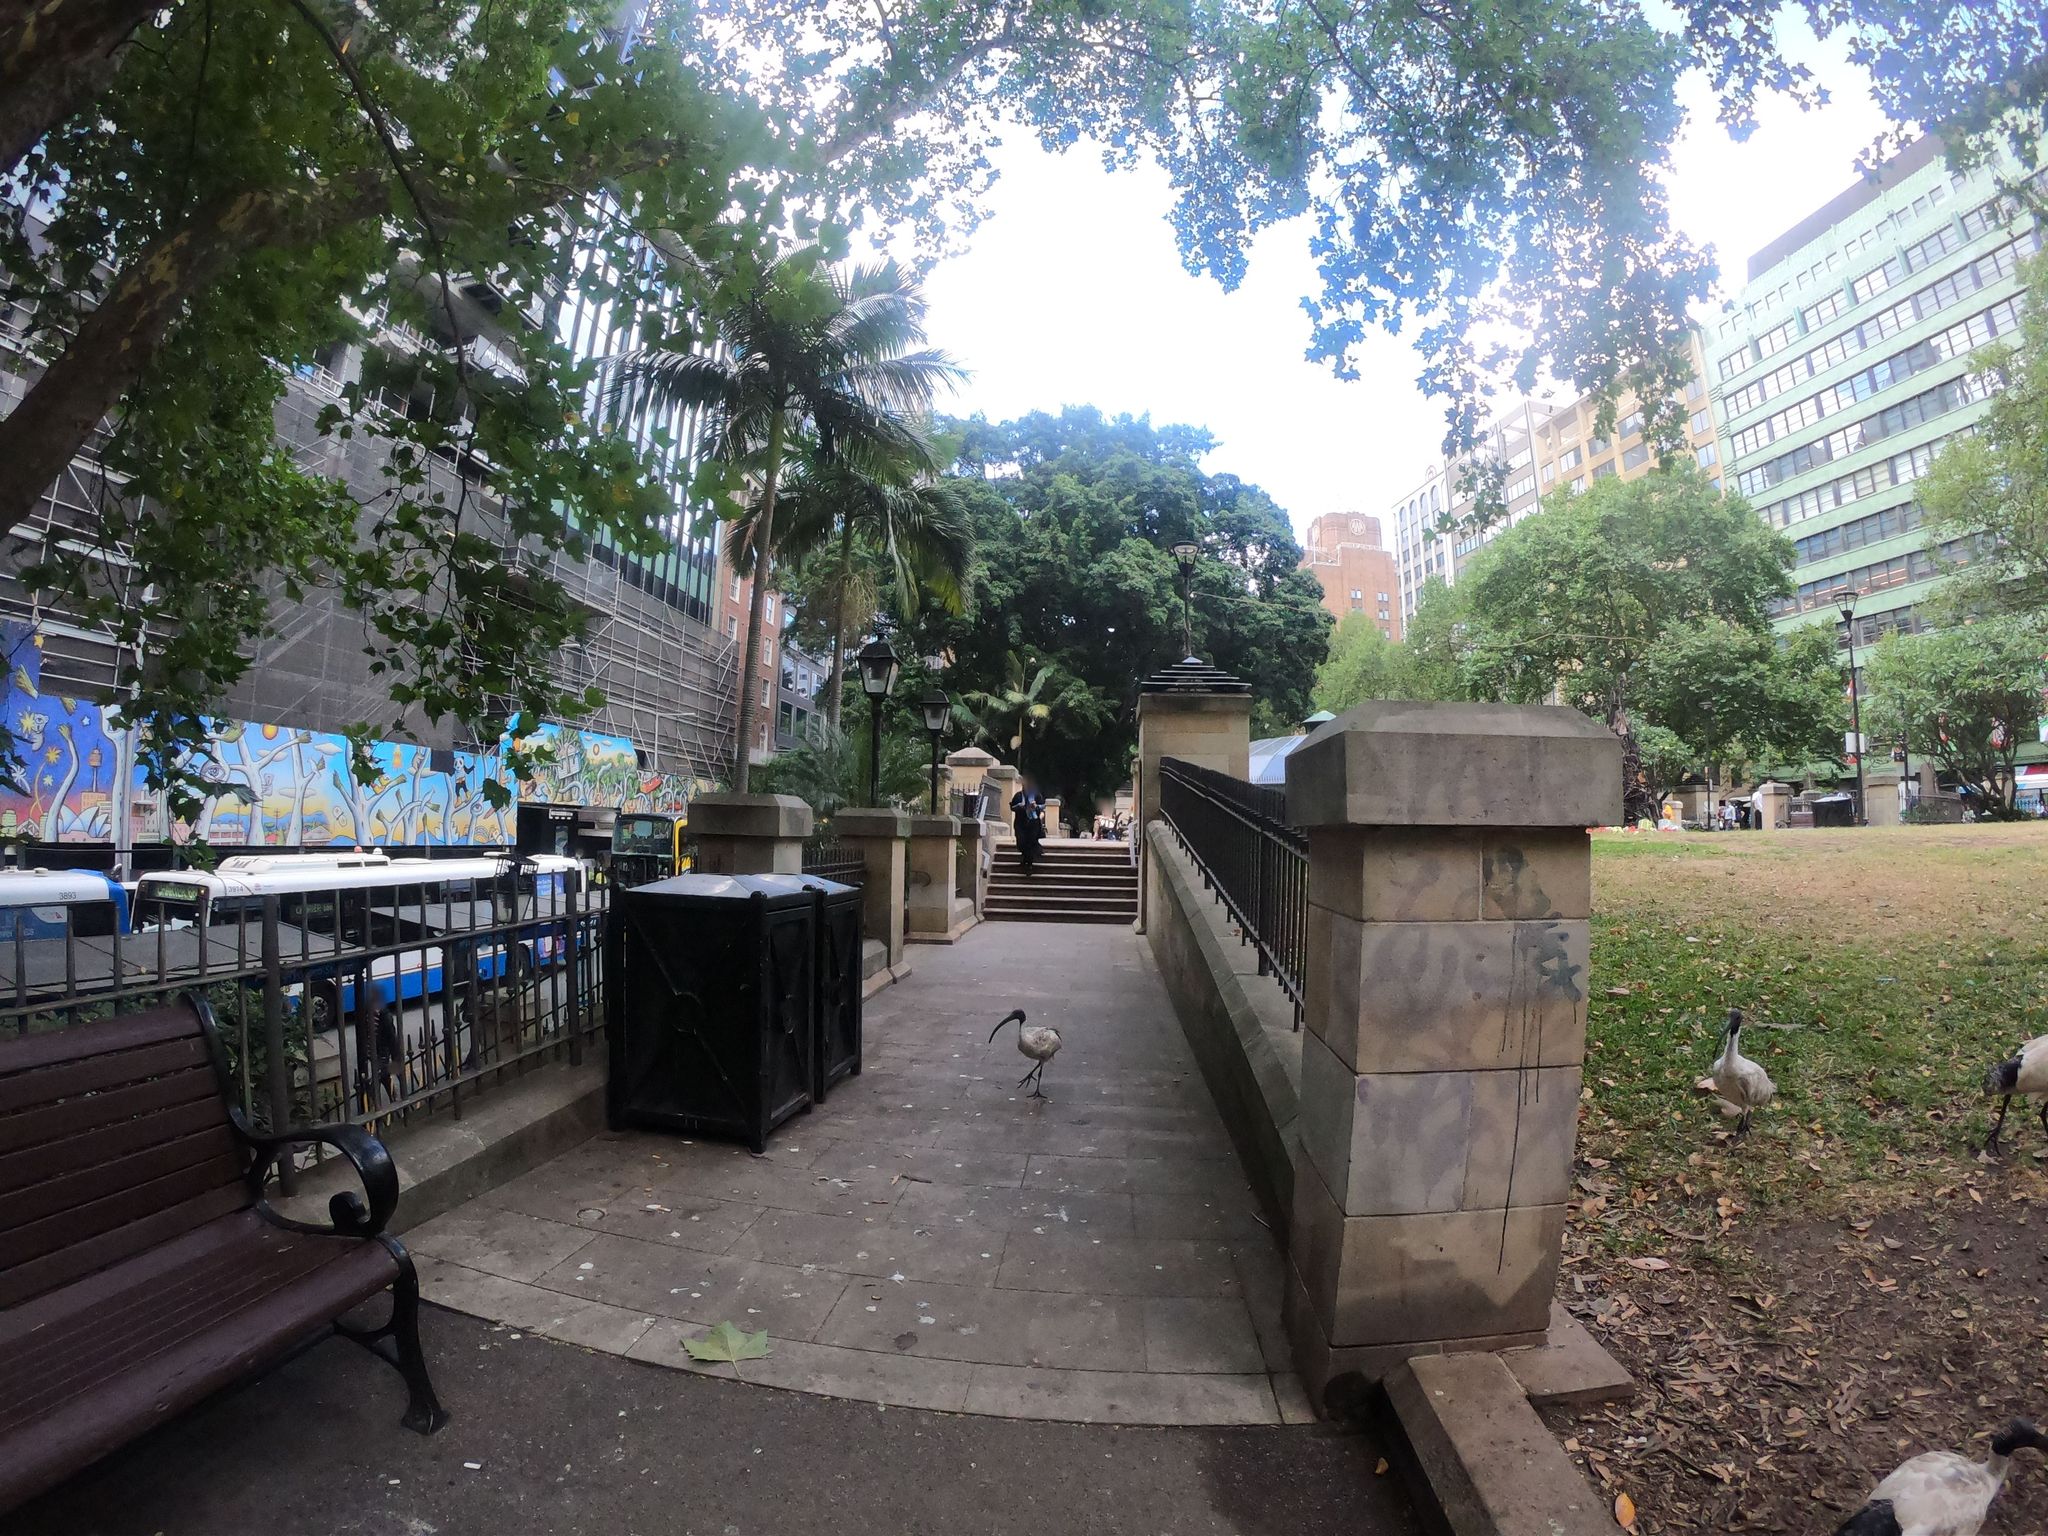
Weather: clear
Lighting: day
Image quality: good
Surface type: walking surface
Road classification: steps, footway
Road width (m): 9.0
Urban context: urban centre
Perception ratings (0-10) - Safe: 2.92, Lively: 1.11, Beautiful: 7.27, Boring: 6.78, Depressing: 1.61, Wealthy: 6.64